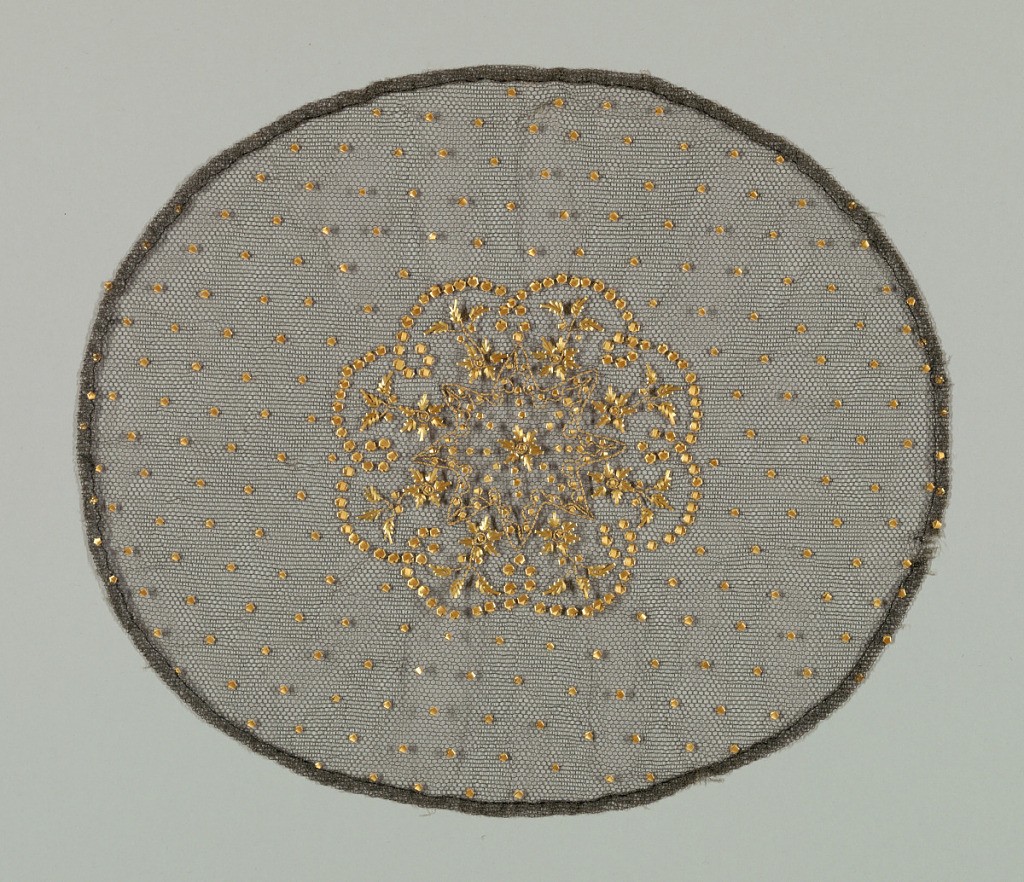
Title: Cap crown and border
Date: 19th century
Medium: linen, straw Technique: satin and running stitches on net
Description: Round cap crown and ties in black net embroidered with straw. Crown never mounted.